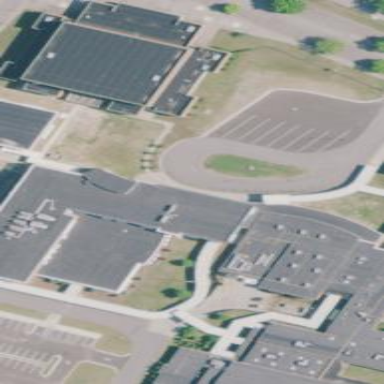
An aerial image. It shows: School building.